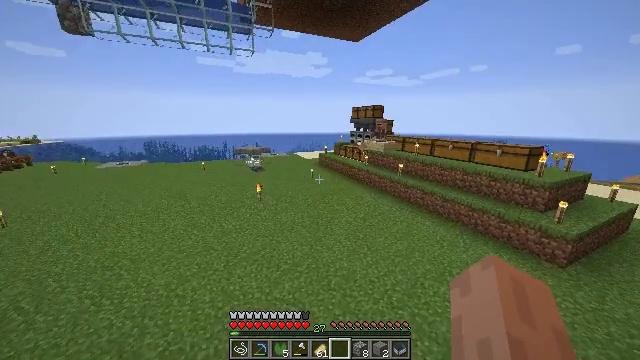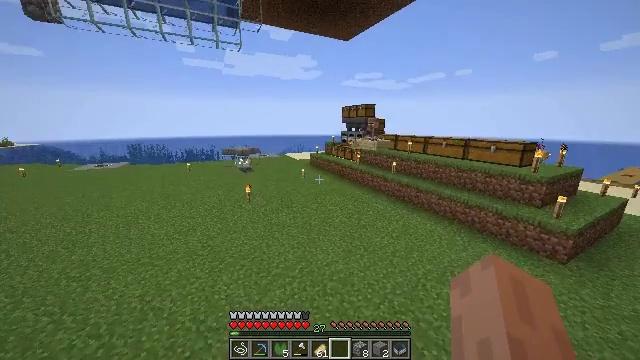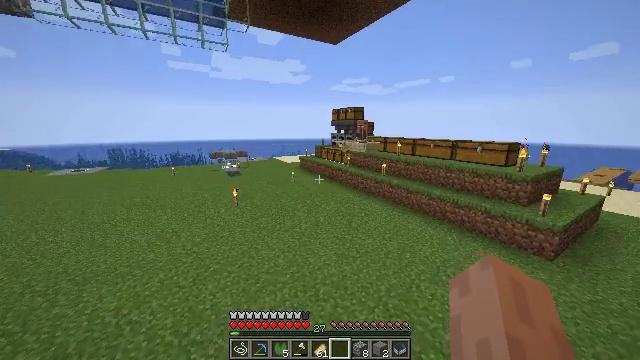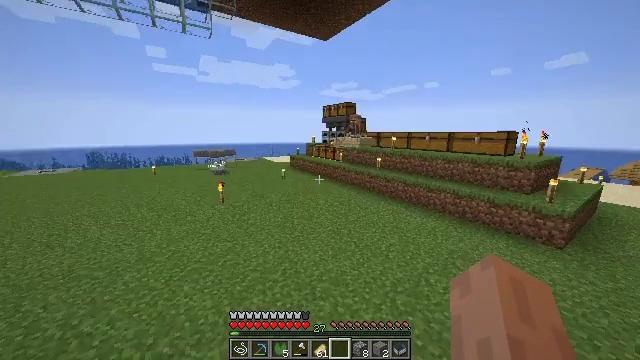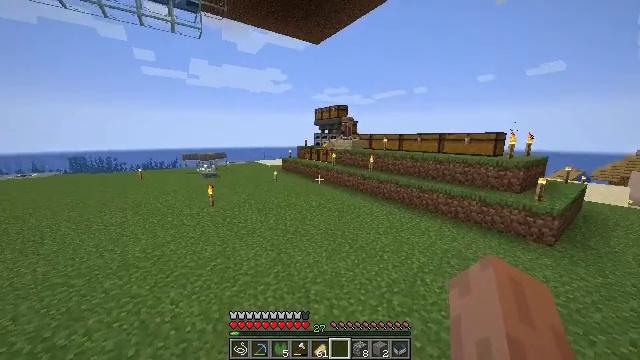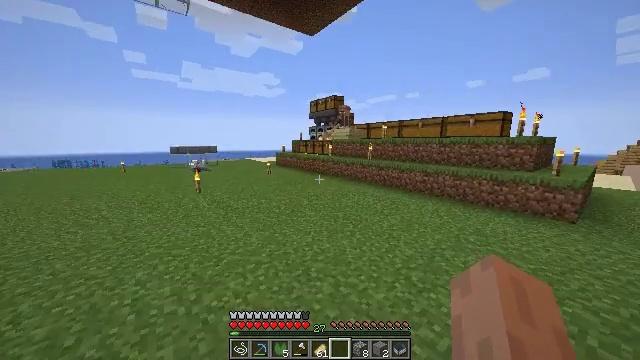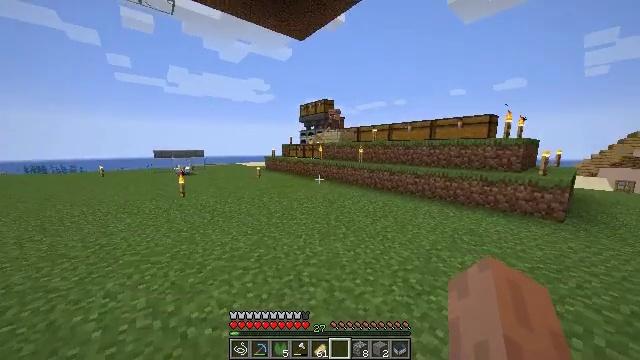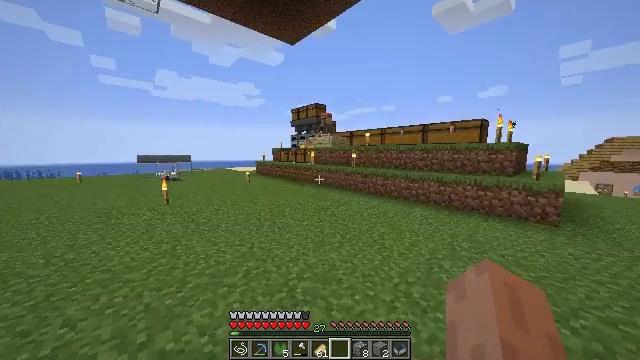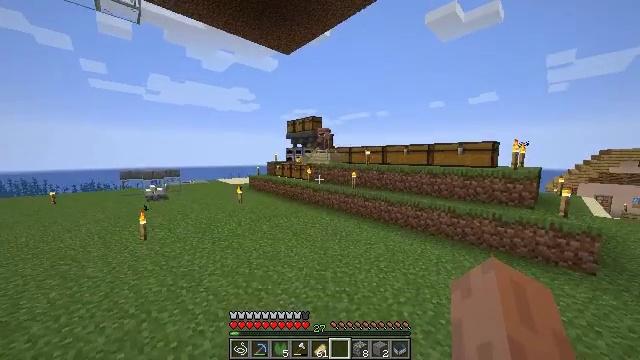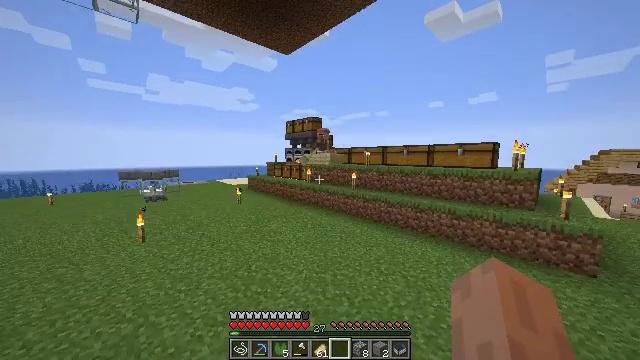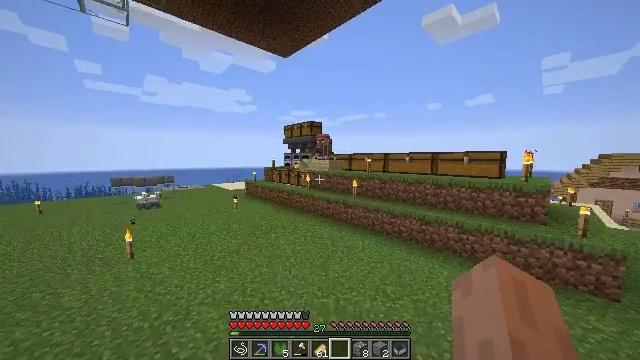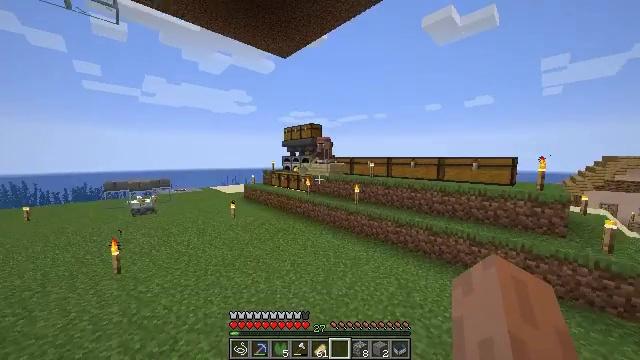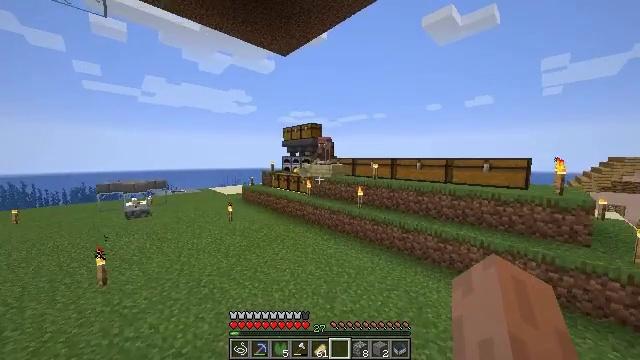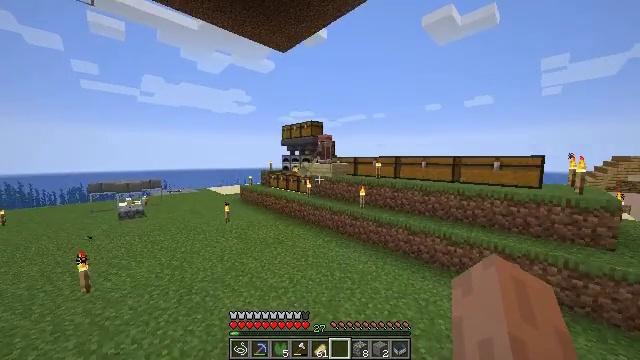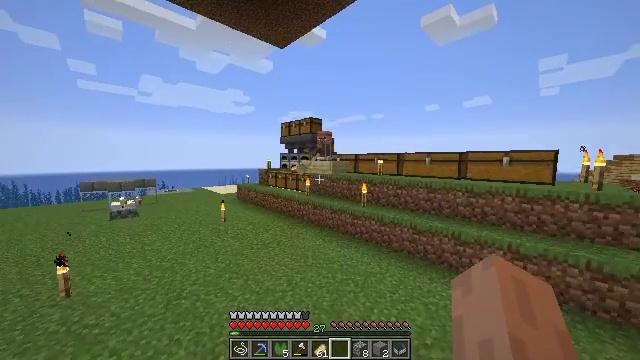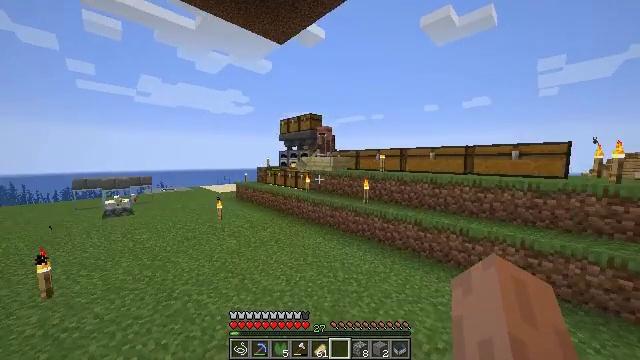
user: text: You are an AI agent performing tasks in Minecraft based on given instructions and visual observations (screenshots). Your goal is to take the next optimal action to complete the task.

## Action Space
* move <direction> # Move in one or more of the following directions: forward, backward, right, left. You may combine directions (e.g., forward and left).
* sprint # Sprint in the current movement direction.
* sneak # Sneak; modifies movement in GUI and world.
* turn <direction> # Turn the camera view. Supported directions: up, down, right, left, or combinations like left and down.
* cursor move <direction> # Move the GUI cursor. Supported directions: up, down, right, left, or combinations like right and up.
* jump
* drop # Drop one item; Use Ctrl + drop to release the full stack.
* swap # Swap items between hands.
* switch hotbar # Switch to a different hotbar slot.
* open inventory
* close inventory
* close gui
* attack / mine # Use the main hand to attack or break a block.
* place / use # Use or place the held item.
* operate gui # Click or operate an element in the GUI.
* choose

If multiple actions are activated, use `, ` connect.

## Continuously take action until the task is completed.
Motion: motion action
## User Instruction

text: Use the crafting table to craft a repeater.
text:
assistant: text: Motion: move forward, turn right, jump
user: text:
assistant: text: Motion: move forward, turn right and up, jump
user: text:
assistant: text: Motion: move forward, turn right and up, jump
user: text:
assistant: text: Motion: move forward, turn right and up, jump
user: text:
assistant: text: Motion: move forward, turn right and up, jump
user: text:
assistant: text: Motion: move forward, sprint, turn right and up, jump
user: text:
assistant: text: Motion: move forward, sprint, turn right and up, jump
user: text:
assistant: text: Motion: move forward, sprint, turn right and up, jump
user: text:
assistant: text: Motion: move forward, sprint, jump
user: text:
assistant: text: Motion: move forward, jump
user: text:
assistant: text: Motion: move forward, jump
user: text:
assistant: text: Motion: move forward, jump
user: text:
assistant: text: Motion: move forward, jump
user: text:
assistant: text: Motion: move forward, jump
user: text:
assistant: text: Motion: move forward, jump
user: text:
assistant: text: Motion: move forward, jump
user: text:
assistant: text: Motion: move forward, jump
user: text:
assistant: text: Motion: move forward, turn right, jump
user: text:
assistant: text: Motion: move forward, turn right, jump
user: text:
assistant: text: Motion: move forward, sprint, turn right, jump
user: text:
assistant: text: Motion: move forward, sprint, jump
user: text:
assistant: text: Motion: move forward, jump
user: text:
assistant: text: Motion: move forward, jump
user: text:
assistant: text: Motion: move forward, turn left, jump
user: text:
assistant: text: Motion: move forward, turn left and down, jump
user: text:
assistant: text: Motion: move forward, turn left and down, jump
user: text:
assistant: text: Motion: move forward, turn left, jump
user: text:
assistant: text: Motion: move forward, turn left, jump
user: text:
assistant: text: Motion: move forward, jump
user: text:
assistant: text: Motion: move forward, sprint, jump